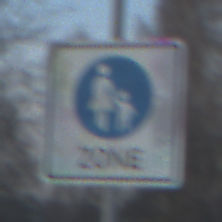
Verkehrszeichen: BeginnFussgaengerzone
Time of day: SunriseSunset
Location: Outdoor (Suburban)
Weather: PartlyCloudy
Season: Winter
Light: Natural